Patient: sex M, age 36
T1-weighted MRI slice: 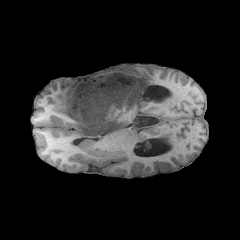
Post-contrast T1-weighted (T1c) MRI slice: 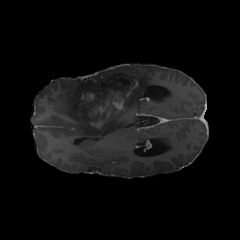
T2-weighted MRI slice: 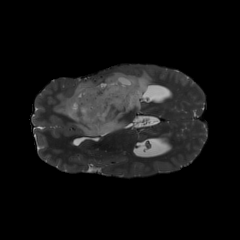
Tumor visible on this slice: yes
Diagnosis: Astrocytoma, IDH-mutant
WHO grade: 4